Question: I use this code to create marker and infowindow that shows after clicking on a marker:
'''
// latLng and map are created earlier in code
var marker = new google.maps.Marker({
position: latLng,
map: map
});
// contentString is just a string with content also created earlier
google.maps.event.addListener(marker, 'click', function(){
infowindow.setContent(contentString);
infowindow.open(map, marker);
});
'''
This code produces everything good except one thing, it doesn't show closing icon in upper right corner of info window.

Anyone knows what could be the problem?
I'm using meteor.js if it makes any difference
This is how I create the 'InfoWindow':
'''
var infowindow = new google.maps.InfoWindow();
'''
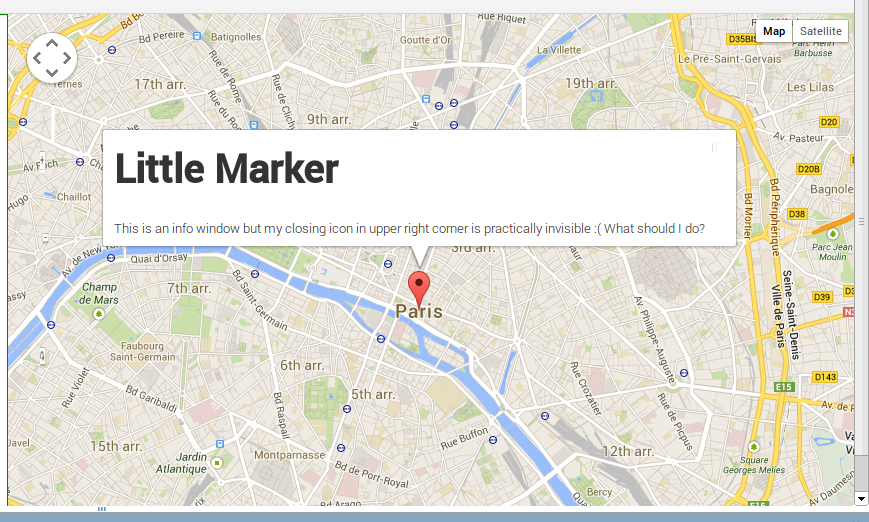
Answer: Here is the solution for the problem...
It seems google maps have some fun way of dealing with images and there was a problem with css as we thought.
So the solution is just to add this to your css file:
'''
img
{
max-width: none;
}
'''
That's it, enjoy.